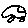
Label: car